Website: bh-photo
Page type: payment
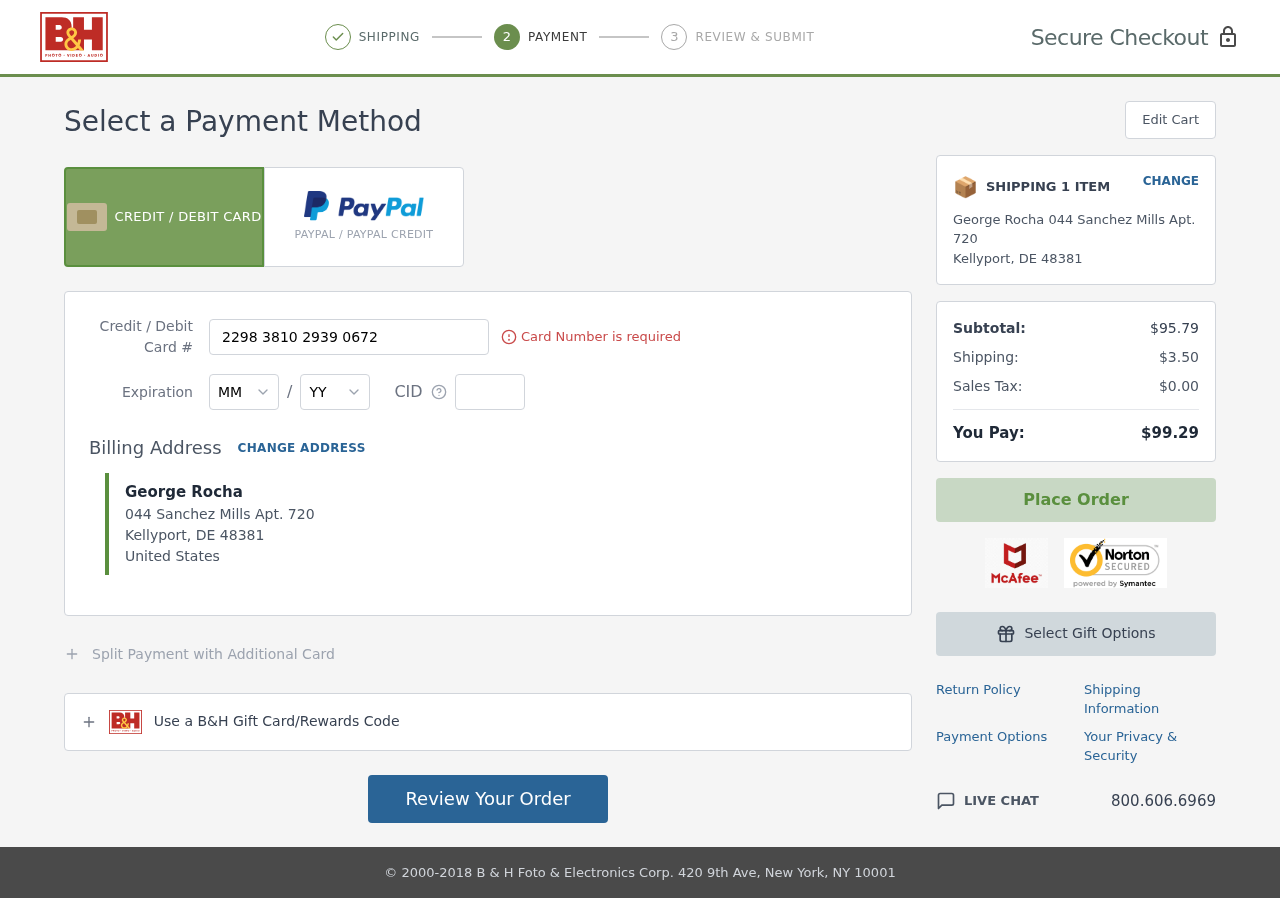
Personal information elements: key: PII_CARD_CVV
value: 943
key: PII_CARD_EXPIRY_MONTH
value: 12
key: PII_CARD_EXPIRY_YEAR
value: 26
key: PII_CARD_NUMBER
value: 2298 3810 2939 0672
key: PII_CITY
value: Kellyport
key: PII_COUNTRY
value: United States
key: PII_FULLNAME
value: George Rocha
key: PII_POSTCODE
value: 48381
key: PII_STATE_ABBR
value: DE
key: PII_STREET
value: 044 Sanchez Mills Apt. 720
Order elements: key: ORDER_NUM_ITEMS
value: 1
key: ORDER_SUBTOTAL
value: $95.79
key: ORDER_SHIPPING_COST
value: $3.50
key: ORDER_TAX
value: $0.00
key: ORDER_TOTAL
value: $99.29